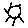
Label: sun